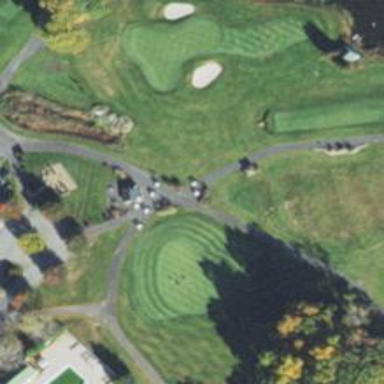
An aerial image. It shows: Path for both roads and golfers.